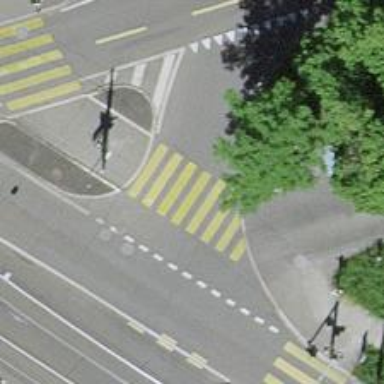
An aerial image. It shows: Marked zebra crossing on asphalt footway.